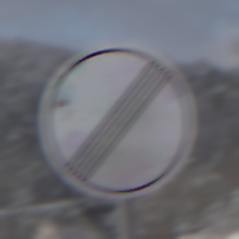
Verkehrszeichen: EndeSaemtlicherBegrenzungen
Umgebung: Outdoor, Nature
Tageszeit: MorningAfternoon
Wetter: PartlyCloudy
Licht: Natural
Jahreszeit: Winter
Kontrast: HighContrast